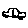
Label: car